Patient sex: F
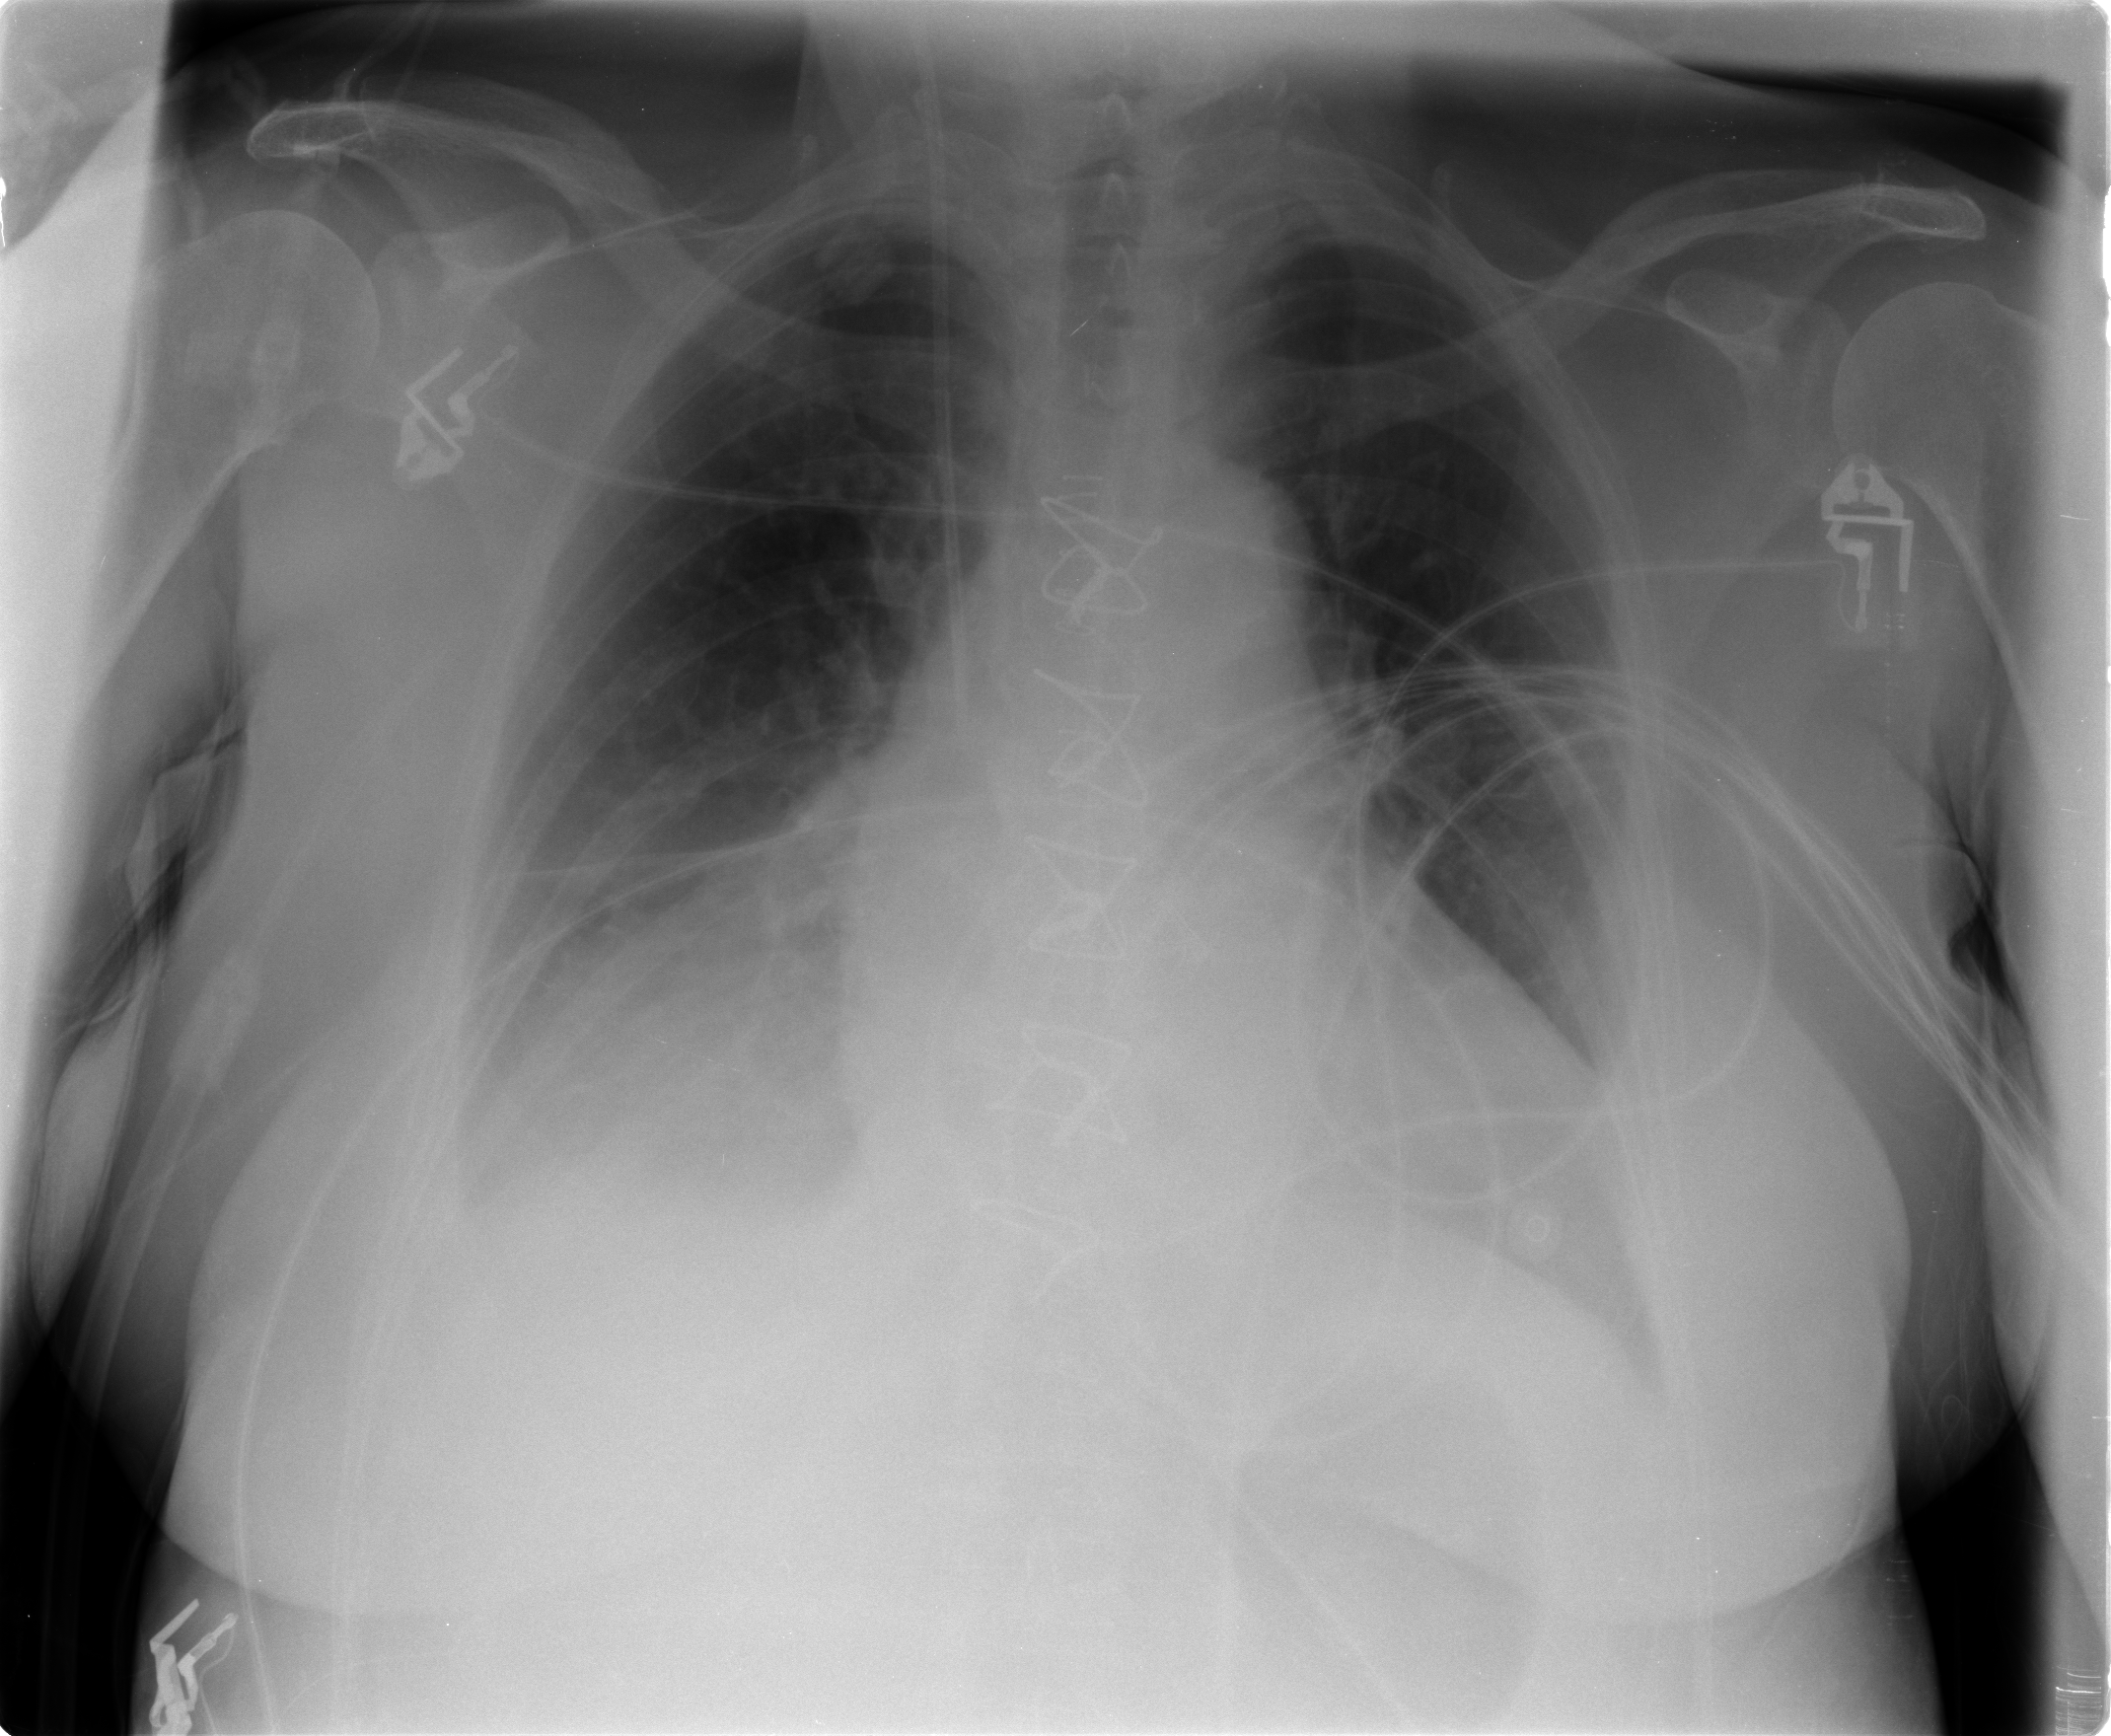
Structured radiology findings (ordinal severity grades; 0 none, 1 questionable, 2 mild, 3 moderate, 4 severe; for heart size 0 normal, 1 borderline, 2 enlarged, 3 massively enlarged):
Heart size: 2
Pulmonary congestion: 2
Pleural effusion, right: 3
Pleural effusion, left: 2
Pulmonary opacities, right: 0
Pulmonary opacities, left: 1
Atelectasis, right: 2
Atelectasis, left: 2